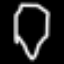
Label: diamond